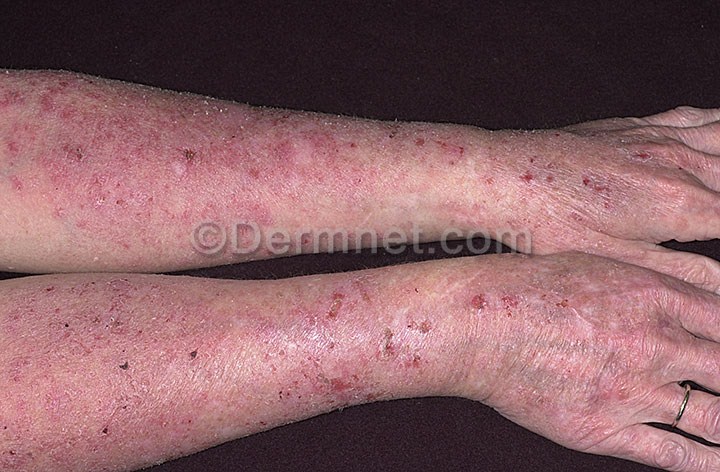
Disease: Eczema Photos